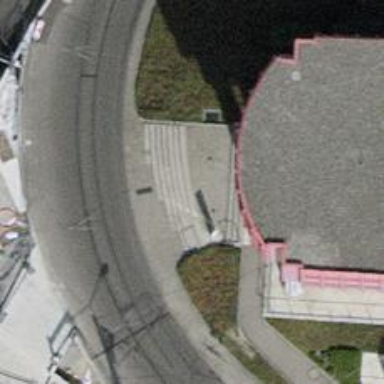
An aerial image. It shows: Road with steps.